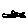
Label: fish